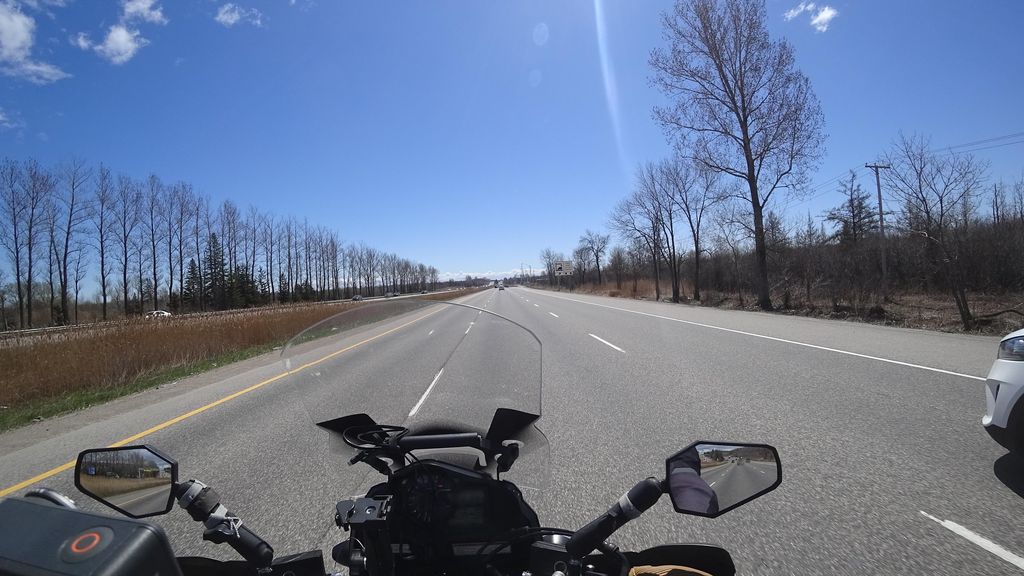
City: quebec_city